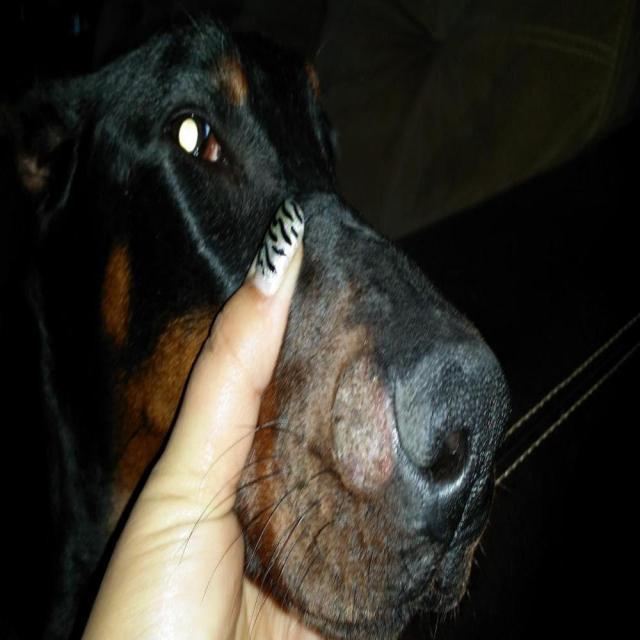
Canine ringworm (Dermatophytosis) — fungal infection caused by Microsporum or Trichophyton. Presents with circular alopecia, scaling, crusting, and broken hairs.